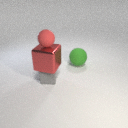
small gray rubber cube to the left of large green rubber sphere